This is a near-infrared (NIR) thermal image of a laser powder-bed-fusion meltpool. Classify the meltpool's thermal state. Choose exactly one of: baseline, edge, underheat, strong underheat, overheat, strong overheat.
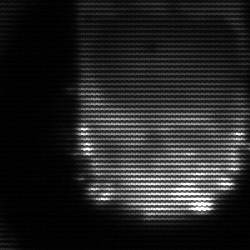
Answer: baseline